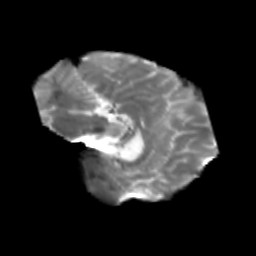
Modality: T2w
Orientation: sagittal
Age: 41
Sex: female
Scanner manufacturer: siemens
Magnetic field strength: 3 T
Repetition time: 1.8 s
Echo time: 0.07 s